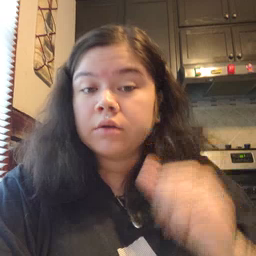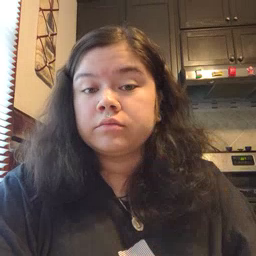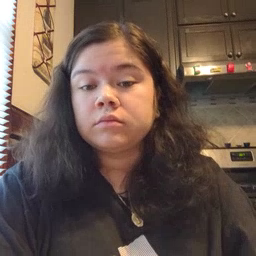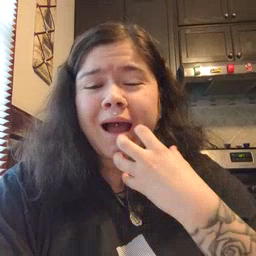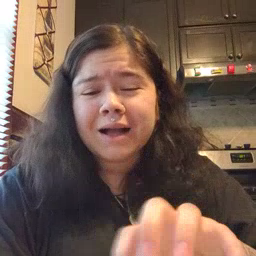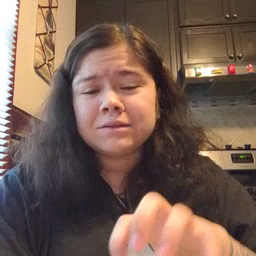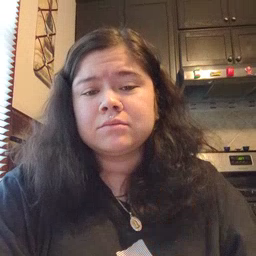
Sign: hot